Question:
I am new to business analyst. Currently I have a project that needs to communicate between systems. Based on my use case, I have 2 systems and 1 data centre.
'Client A' can use 'System1' and 'System2'. If 'client A' makes a withdraw through 'System1', 'System 1' needs to send the details to the 'Data Centre'.
'Client A' also can make a withdraw through 'System2' and 'System2' needs to send the details to the 'Data Centre'. The 'Data Centre' is basically the place where 'System1' and 'System2' submit their details to. Of course, it has a rule that 'System1' and 'System2' can't send and receive the details directly without the 'Data Centre'. Can I draw it out like this?
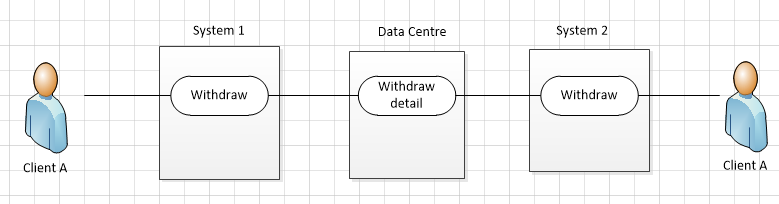
Answer: Your is invalid, a doesn't show exchanges, for that use a for instance :
<URL>
---
The is a secondary actor if is not part of your global system (contrarily to and ) :
<URL>
If is part of your global system it doesn't not appear in the diagram because this is part of the implementation. The use cases show must be done rather than it is done.